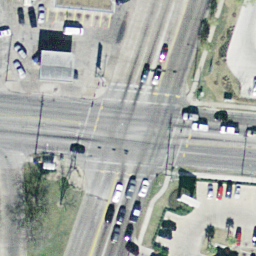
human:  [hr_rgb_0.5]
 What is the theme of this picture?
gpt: intersection